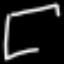
Label: square